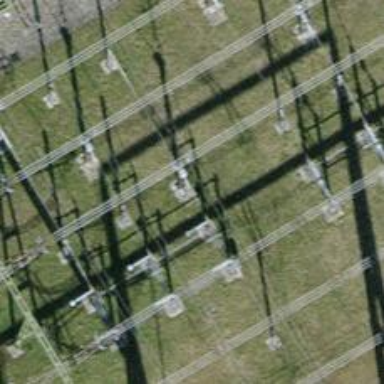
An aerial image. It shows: Bay for power lines.